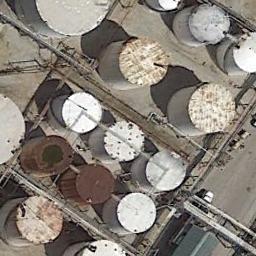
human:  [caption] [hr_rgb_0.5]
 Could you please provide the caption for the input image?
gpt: There are many storage tanks of different sizes .

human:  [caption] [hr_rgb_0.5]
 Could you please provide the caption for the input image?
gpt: There are many neatly arranged storage tanks and many pipelines in the factory .

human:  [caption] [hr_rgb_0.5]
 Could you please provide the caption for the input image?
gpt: There are two identical storage tanks beside a white house .

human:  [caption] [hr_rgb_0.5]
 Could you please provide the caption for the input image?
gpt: There are some white and black storage tanks on the bare land .

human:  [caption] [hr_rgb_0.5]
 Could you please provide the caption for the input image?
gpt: There are many storage tanks arranged neatly .